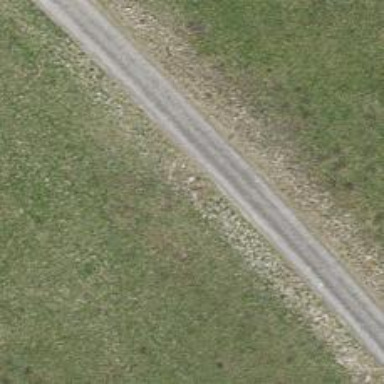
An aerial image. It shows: Asphalt track with grade1 surface.